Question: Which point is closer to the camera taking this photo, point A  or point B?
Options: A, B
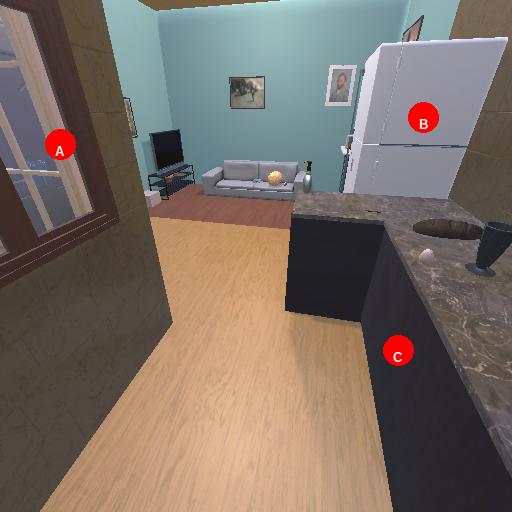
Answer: A